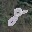
Label: 8